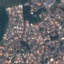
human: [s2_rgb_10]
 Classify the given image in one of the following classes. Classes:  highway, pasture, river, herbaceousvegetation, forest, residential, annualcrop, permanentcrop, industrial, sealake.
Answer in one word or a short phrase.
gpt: Residential